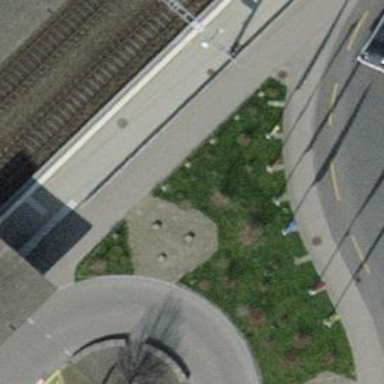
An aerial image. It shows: Flagpole structure.